Interaction volume radius: 5 \u00c5
Interaction volume height: 10 \u00c5
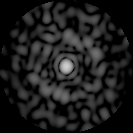
Disorder parameter: 0.8919